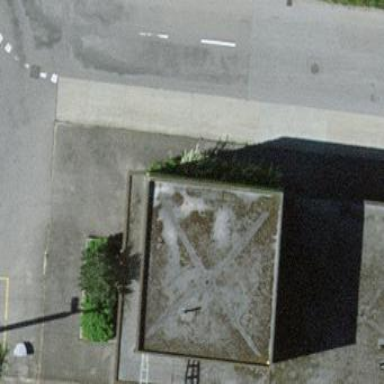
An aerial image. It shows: Train station building.